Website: slack
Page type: billing-address
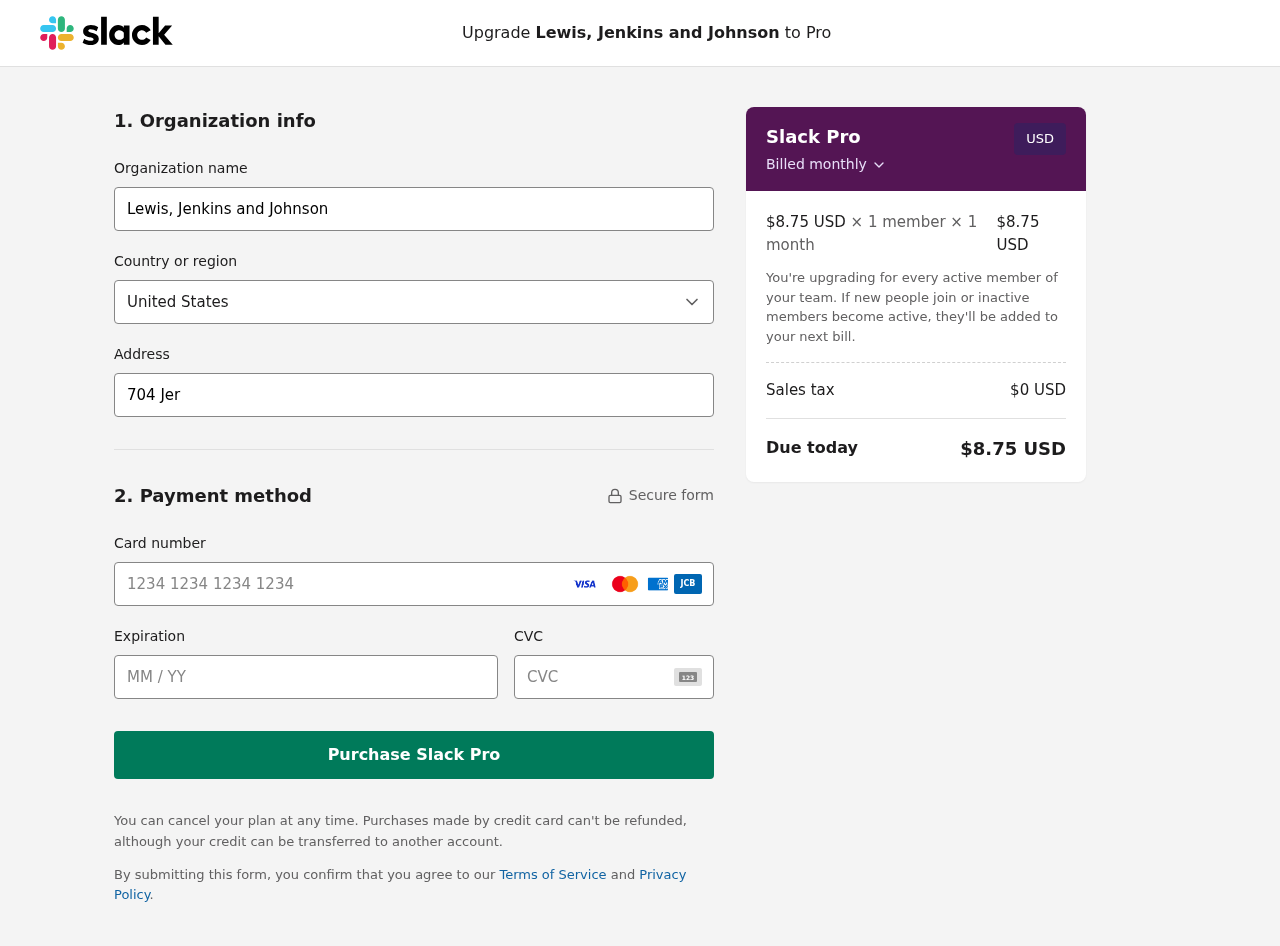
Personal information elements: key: PII_CARD_CVV
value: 4331
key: PII_CARD_EXPIRY
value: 01/29
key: PII_CARD_NUMBER
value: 3493 4817 4524 093
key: PII_COMPANY
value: Lewis, Jenkins and Johnson
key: PII_COUNTRY
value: United States
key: PII_STREET
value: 704 Jeremy Cliffs
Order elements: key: ORDER_PRICE_PER_MEMBER
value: $8.75 USD
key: ORDER_MEMBER_COUNT
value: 1
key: ORDER_MONTH_COUNT
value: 1
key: ORDER_SUBTOTAL
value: $8.75 USD
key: ORDER_TAX
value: $0
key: ORDER_TOTAL
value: $8.75 USD